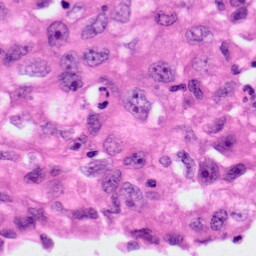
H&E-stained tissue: Lung